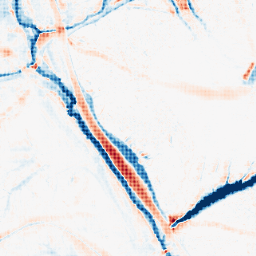
Category: morphological
Decomposition family: morphological_ellipse
Decomposition parameters: operation: average
width: 20
height: 20
Upsampling method: sinc_hamming
Upsampling parameters: scale: 4
kernel_size: 4
Upsampling scale: 4